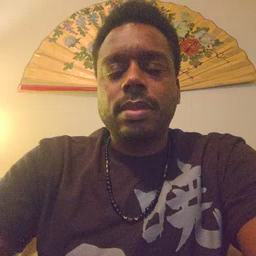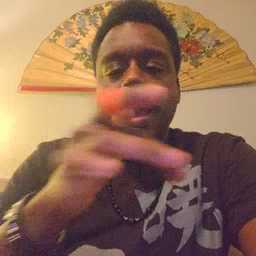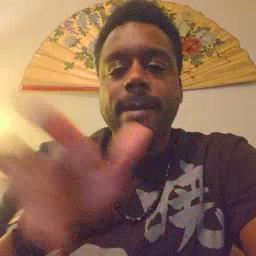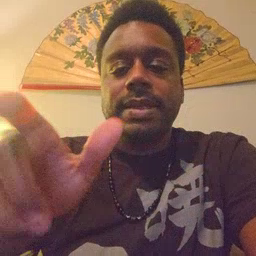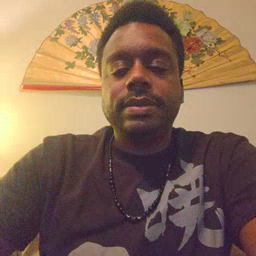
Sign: empty